Question: Does anyone have an idea how to acheive this:
An Avatar with a diamond curve shape. So baiscally a rounded rectangle rotate by 45% with an image that stretch to the inner boxconstraint.

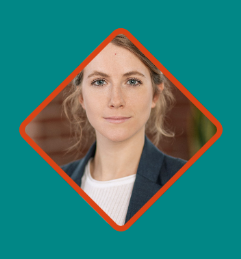
Answer: After playing around a bit, I found that I can use a combination of Stack and a CustomCliper implementation. I'm not sure this is the best way, but at least it works!
".rotate()
To achieve this:
<URL>
'''
Stack(
alignment: Alignment.center,
children: [
ClipPath(
clipBehavior: Clip.antiAlias,
child: Container(
height: 80*sqrt2,
width: 80*sqrt2,
child: Image.asset(
"images/Marianne-F.jpg",
fit: BoxFit.cover,
),
),
clipper: DiamondRounded(),
),
Container(
clipBehavior: Clip.antiAlias,
height: 80,
width: 80,
decoration: BoxDecoration(
border: Border.all(width: 3, color: Colors.deepOrange[800]),
borderRadius: BorderRadius.all(Radius.circular(6))),
).rotate(angle: 45 * pi / 180),
],
),
'''